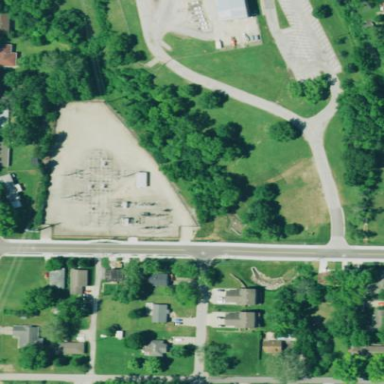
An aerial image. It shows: Distribution-level power substation.